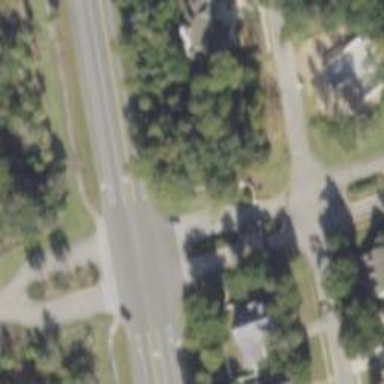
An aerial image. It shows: Residential road.